Question: When i run the below query by LINQ PAD then saw it was showing sum at the end of result. here is the full code and it is working.
'''
void Main()
{
var csvlines = File.ReadAllLines(@"M:\smdr(backup08-06-2015).csv");
var csvLinesData = csvlines.Skip(1).Select(l => l.Split(',').ToArray());
// i am assuming that line[7] is the Party1Name Column
// now you have a (sorted) group with n "members" (ACC, Sales, ..., n )
var groupOfUser = from line in csvLinesData
where !line[12].Contains("VM") && !line[12].Contains("Voice Mail")
group line by line[12] into newGroup
orderby newGroup.Key
select newGroup;
// The Key of your userOfGrp is the Name e.g. "ACC"
// i am assuming that x[4] is the direction Column
// I count all I or O and put them into the new User
var user = (from userOfGrp in groupOfUser
select
new User()
{
CSRName = userOfGrp.Key,
Incomming = userOfGrp.Count(x => x[4] == "I"),
Outgoing = userOfGrp.Count(x => x[4] == "O")
}).ToList();
user.Dump();
}
class User
{
public string CSRName;
public int Outgoing;
public int Incomming;
public int calltransfer;
}
'''
i just like to know is it feature of linq pad which always show sum at end when field type is numeric ? or something is there in my linq query which showing sum.
i am asking because just started to use linq. thanks
my screen shot attached.i also put arrow in image to indicate which area i am talking about.

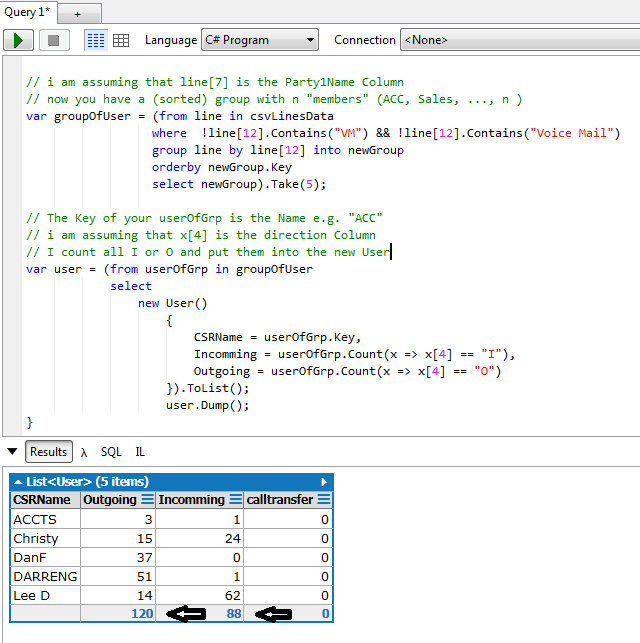
Answer: LINQad will return results in its Results tab, any enumeration will have at the top of its blue box something like:
'''
IEnumerable<EventLogEntry> (114 items)
'''
Depending on the exact type. That count at the end is a LINQPad feature when it serializes the data for display, and it is the count not the sum.
EDIT: Now I can see a picture of the results you are talking about something different, yes that is also a LINQPad feature (and the sum).